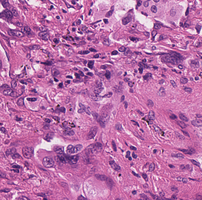
Tumor epithelial tissue: no
Tumor-associated stroma tissue: yes
Normal tissue: no